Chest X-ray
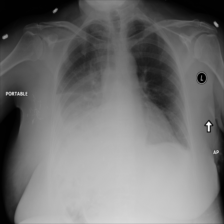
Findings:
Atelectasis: negative
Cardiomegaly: negative
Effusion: negative
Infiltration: negative
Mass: negative
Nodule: negative
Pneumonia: negative
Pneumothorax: negative
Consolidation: negative
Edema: negative
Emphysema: negative
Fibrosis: negative
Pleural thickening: negative
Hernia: negative